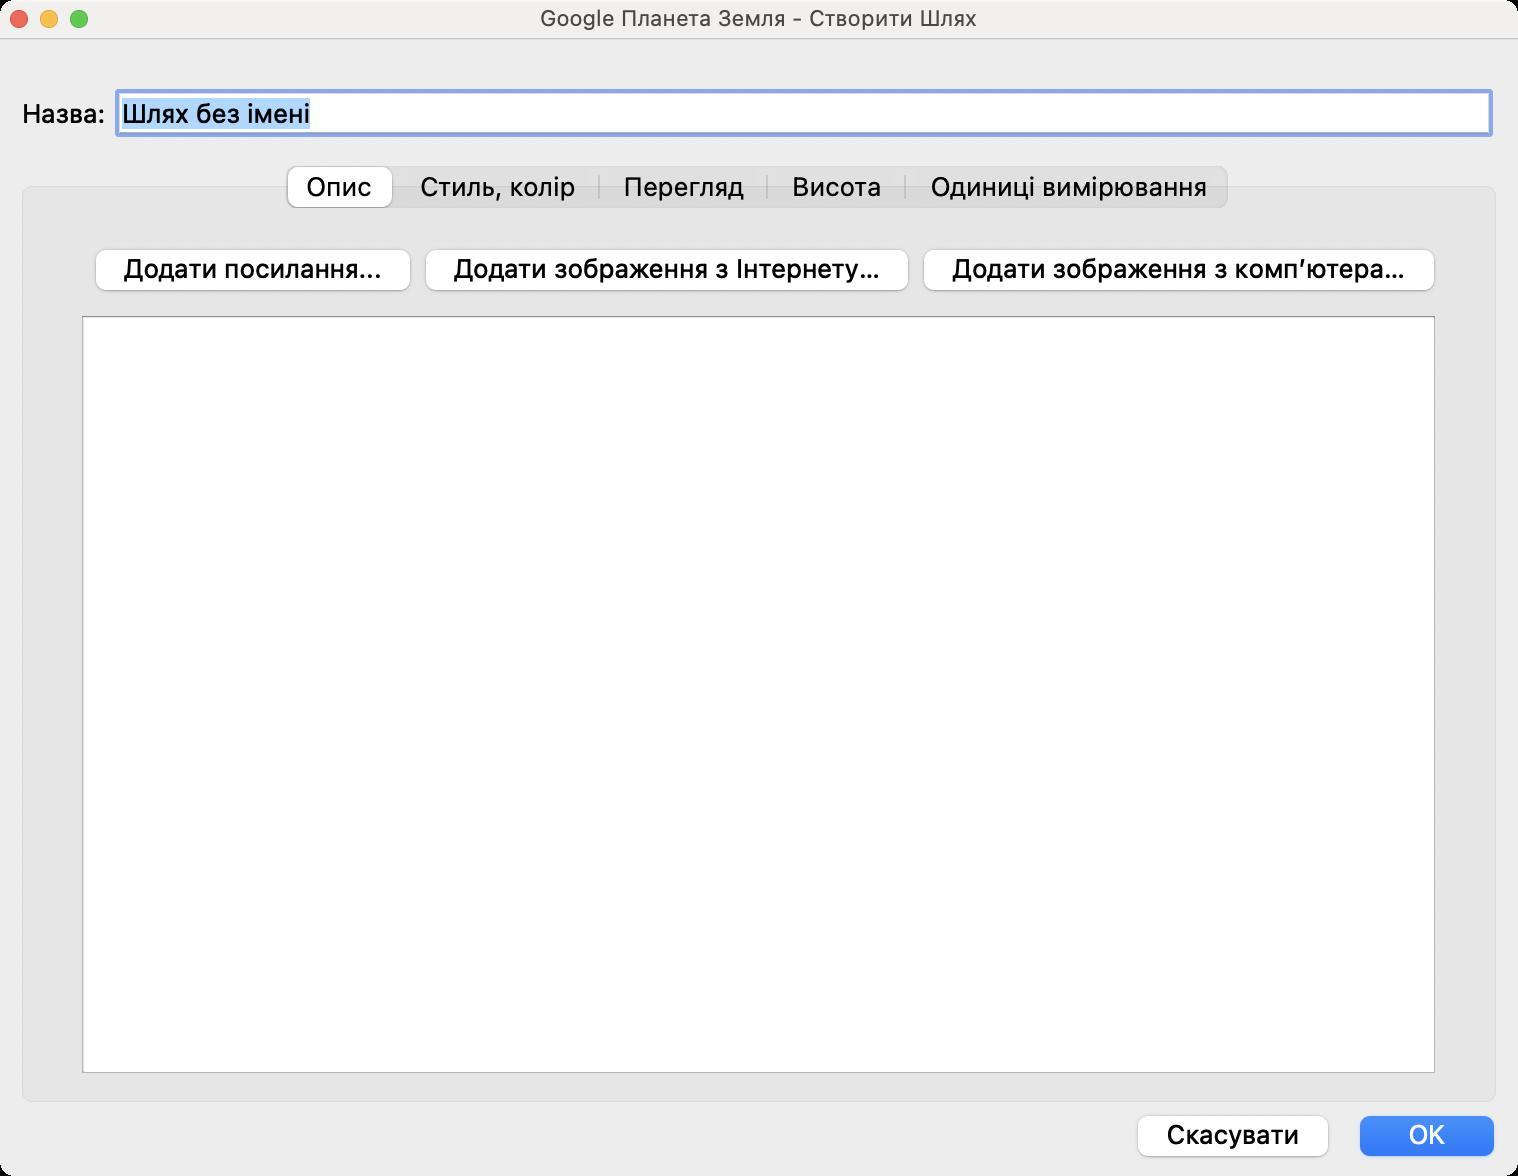
Accessibility tree:
{"name": "Google_Планета_Земля_-_Створити_Шлях", "role": "AXWindow", "description": null, "role_description": "плавуче вікно", "value": null, "position": "245.00;174.00", "size": "759;588", "children": [{"name": "Назва:", "role": "AXStaticText", "description": "", "role_description": "текст", "value": null, "position": "11.00;46.00", "size": "42;21", "children": []}, {"name": "", "role": "AXTextField", "description": "Назва функції редагується", "role_description": "текстове поле", "value": "Шлях без імені", "position": "59.00;46.00", "size": "686;21", "children": []}, {"name": "", "role": "AXGroup", "description": "", "role_description": "група", "value": null, "position": "14.00;109.00", "size": "731;439", "children": [{"name": "Додати_посилання...", "role": "AXButton", "description": "Додає посилання на зовнішню сторінку в поточний опис", "role_description": "кнопка", "value": null, "position": "41.00;120.00", "size": "171;32", "children": []}, {"name": "Додати_зображення_з_Інтернету…", "role": "AXButton", "description": "Додати в поточний опис зображення з Інтернету", "role_description": "кнопка", "value": null, "position": "206.00;120.00", "size": "255;32", "children": []}, {"name": "Додати_зображення_з_комп’ютера…", "role": "AXButton", "description": "Додати в поточний опис зображення з комп’ютера", "role_description": "кнопка", "value": null, "position": "455.00;120.00", "size": "269;32", "children": []}, {"name": "", "role": "AXTextArea", "description": "Задайте опис функції, яка редагується. Можна використовувати теги HTML і включати URL-адреси.", "role_description": "область вводу тексту", "value": "", "position": "41.00;158.00", "size": "677;379", "children": []}]}, {"name": "Опис", "role": "AXGroup", "description": "", "role_description": "група", "value": null, "position": "141.00;83.00", "size": "475;21", "children": [{"name": "Опис", "role": "AXRadioButton", "description": "", "role_description": "радіо-кнопка", "value": null, "position": "141.00;83.00", "size": "57;21", "children": []}, {"name": "Стиль,_колір", "role": "AXRadioButton", "description": "", "role_description": "радіо-кнопка", "value": null, "position": "198.00;83.00", "size": "102;21", "children": []}, {"name": "Перегляд", "role": "AXRadioButton", "description": "", "role_description": "радіо-кнопка", "value": null, "position": "300.00;83.00", "size": "84;21", "children": []}, {"name": "Висота", "role": "AXRadioButton", "description": "", "role_description": "радіо-кнопка", "value": null, "position": "384.00;83.00", "size": "69;21", "children": []}, {"name": "Одиниці_вимірювання", "role": "AXRadioButton", "description": "", "role_description": "радіо-кнопка", "value": null, "position": "453.00;83.00", "size": "163;21", "children": []}]}, {"name": "", "role": "AXGroup", "description": "", "role_description": "група", "value": null, "position": "5.00;553.00", "size": "749;32", "children": [{"name": "OK", "role": "AXButton", "description": "", "role_description": "кнопка", "value": null, "position": "673.00;553.00", "size": "81;32", "children": []}, {"name": "Скасувати", "role": "AXButton", "description": "", "role_description": "кнопка", "value": null, "position": "562.00;553.00", "size": "109;32", "children": []}]}, {"name": "", "role": "AXGrowArea", "description": "", "role_description": "область розширення", "value": null, "position": "759.00;573.00", "size": "0;15", "children": []}, {"name": null, "role": "AXButton", "description": null, "role_description": "кнопка закривання", "value": null, "position": "3.00;5.00", "size": "13;9", "children": []}, {"name": null, "role": "AXButton", "description": null, "role_description": "кнопка оптимізації", "value": null, "position": "33.00;5.00", "size": "13;9", "children": [{"name": null, "role": "AXGroup", "description": null, "role_description": "група", "value": null, "position": "33.00;5.00", "size": "13;9", "children": [{"name": null, "role": "AXGroup", "description": null, "role_description": "група", "value": null, "position": "33.00;5.00", "size": "13;9", "children": []}]}]}, {"name": null, "role": "AXButton", "description": null, "role_description": "кнопка згортання", "value": null, "position": "18.00;5.00", "size": "13;9", "children": []}, {"name": null, "role": "AXStaticText", "description": null, "role_description": "текст", "value": "Google Планета Земля - Створити Шлях", "position": "268.00;2.00", "size": "223;14", "children": []}]}